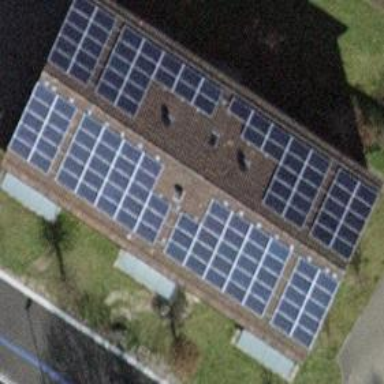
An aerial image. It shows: Building with solar photovoltaic panel power generator.